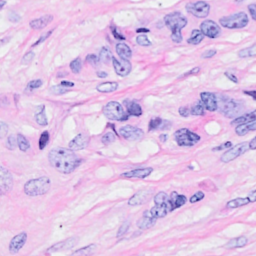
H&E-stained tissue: Breast